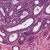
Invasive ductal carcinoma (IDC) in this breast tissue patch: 0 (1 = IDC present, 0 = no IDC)